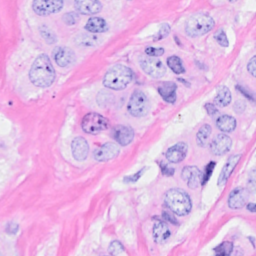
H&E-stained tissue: Breast